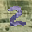
Label: 2